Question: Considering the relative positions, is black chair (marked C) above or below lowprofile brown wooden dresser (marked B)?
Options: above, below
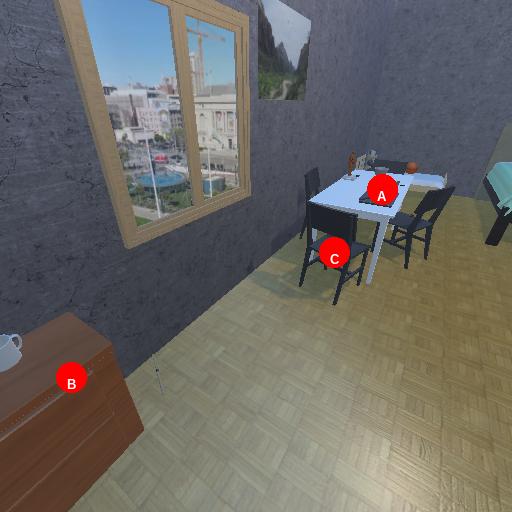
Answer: above